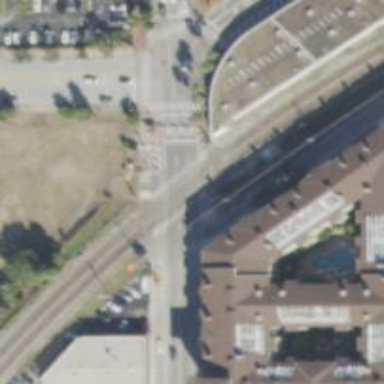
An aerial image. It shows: Crossing for the railway.